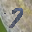
Label: 7